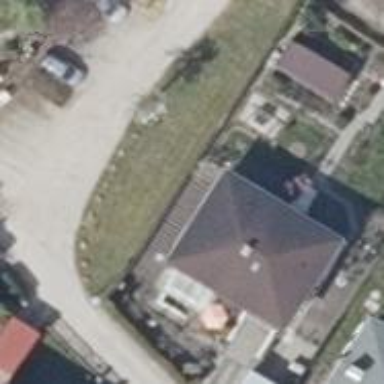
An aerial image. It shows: Detached building with hipped roof.